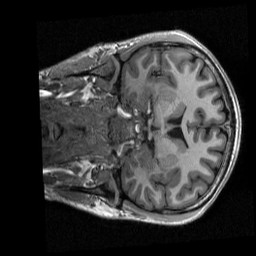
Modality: T1w
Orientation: coronal
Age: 24
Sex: male
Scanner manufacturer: siemens
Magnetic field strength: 3 T
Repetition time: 2.3 s
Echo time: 0.00298 s